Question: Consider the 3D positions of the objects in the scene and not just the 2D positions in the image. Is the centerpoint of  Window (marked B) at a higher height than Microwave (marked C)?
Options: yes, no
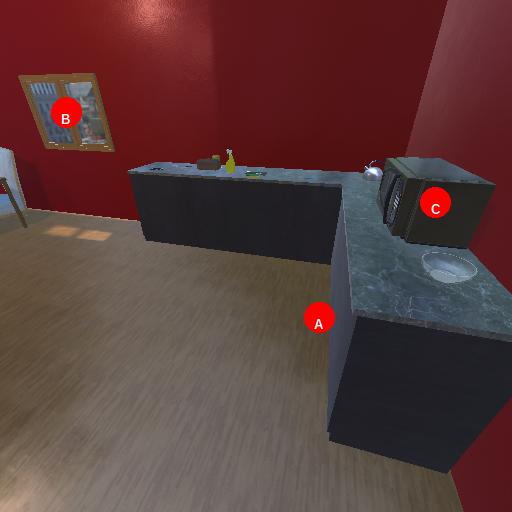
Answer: yes